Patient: sex F, age 63
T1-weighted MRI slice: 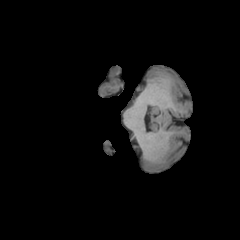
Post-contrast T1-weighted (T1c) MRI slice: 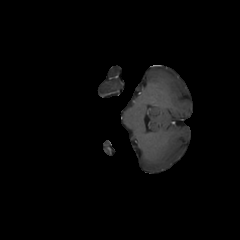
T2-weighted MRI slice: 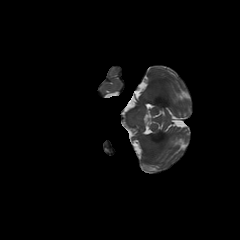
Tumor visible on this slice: no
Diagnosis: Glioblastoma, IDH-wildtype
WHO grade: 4